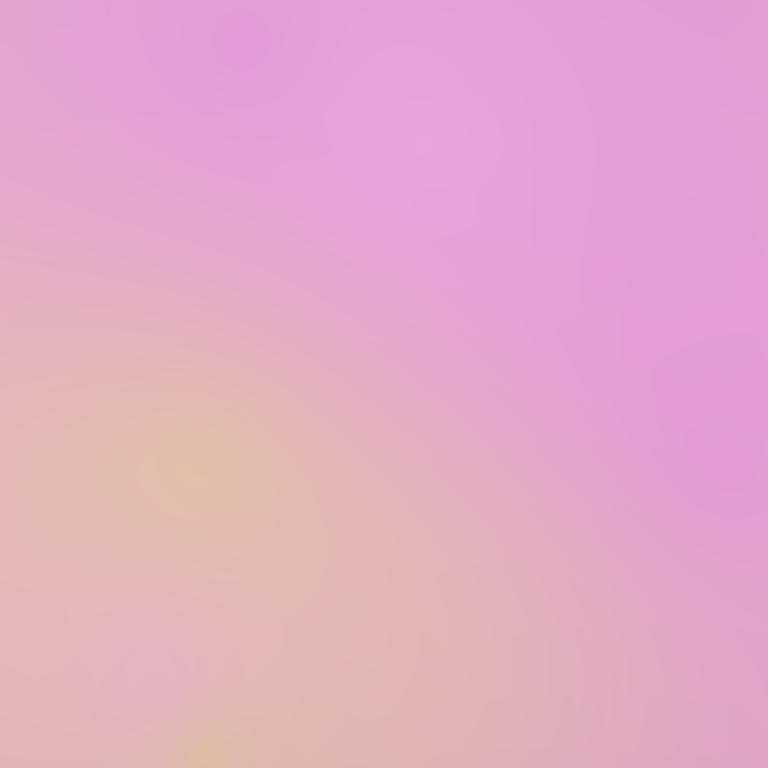
Abstract light effect, smooth gradient from soft pink to warm peach, serene atmosphere, diffuse light, no room, no furniture, no objects.